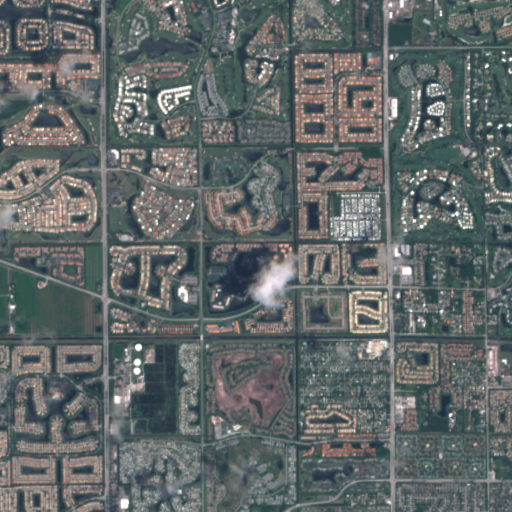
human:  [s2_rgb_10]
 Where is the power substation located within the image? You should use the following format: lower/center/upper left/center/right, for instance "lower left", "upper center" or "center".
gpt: The power substation is located in the lower left of the image.
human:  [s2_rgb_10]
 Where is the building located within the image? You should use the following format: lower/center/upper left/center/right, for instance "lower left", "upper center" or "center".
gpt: There is no building in the image.